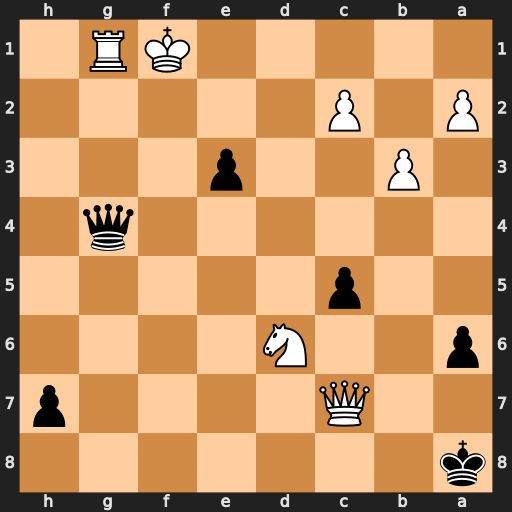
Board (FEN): k7/2Q4p/p2N4/2p5/6q1/1P2p3/P1P5/5KR1
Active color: b
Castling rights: -
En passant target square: -
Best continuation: Qf3+ Ke1 Qf2+ Kd1 Qd2#